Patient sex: F
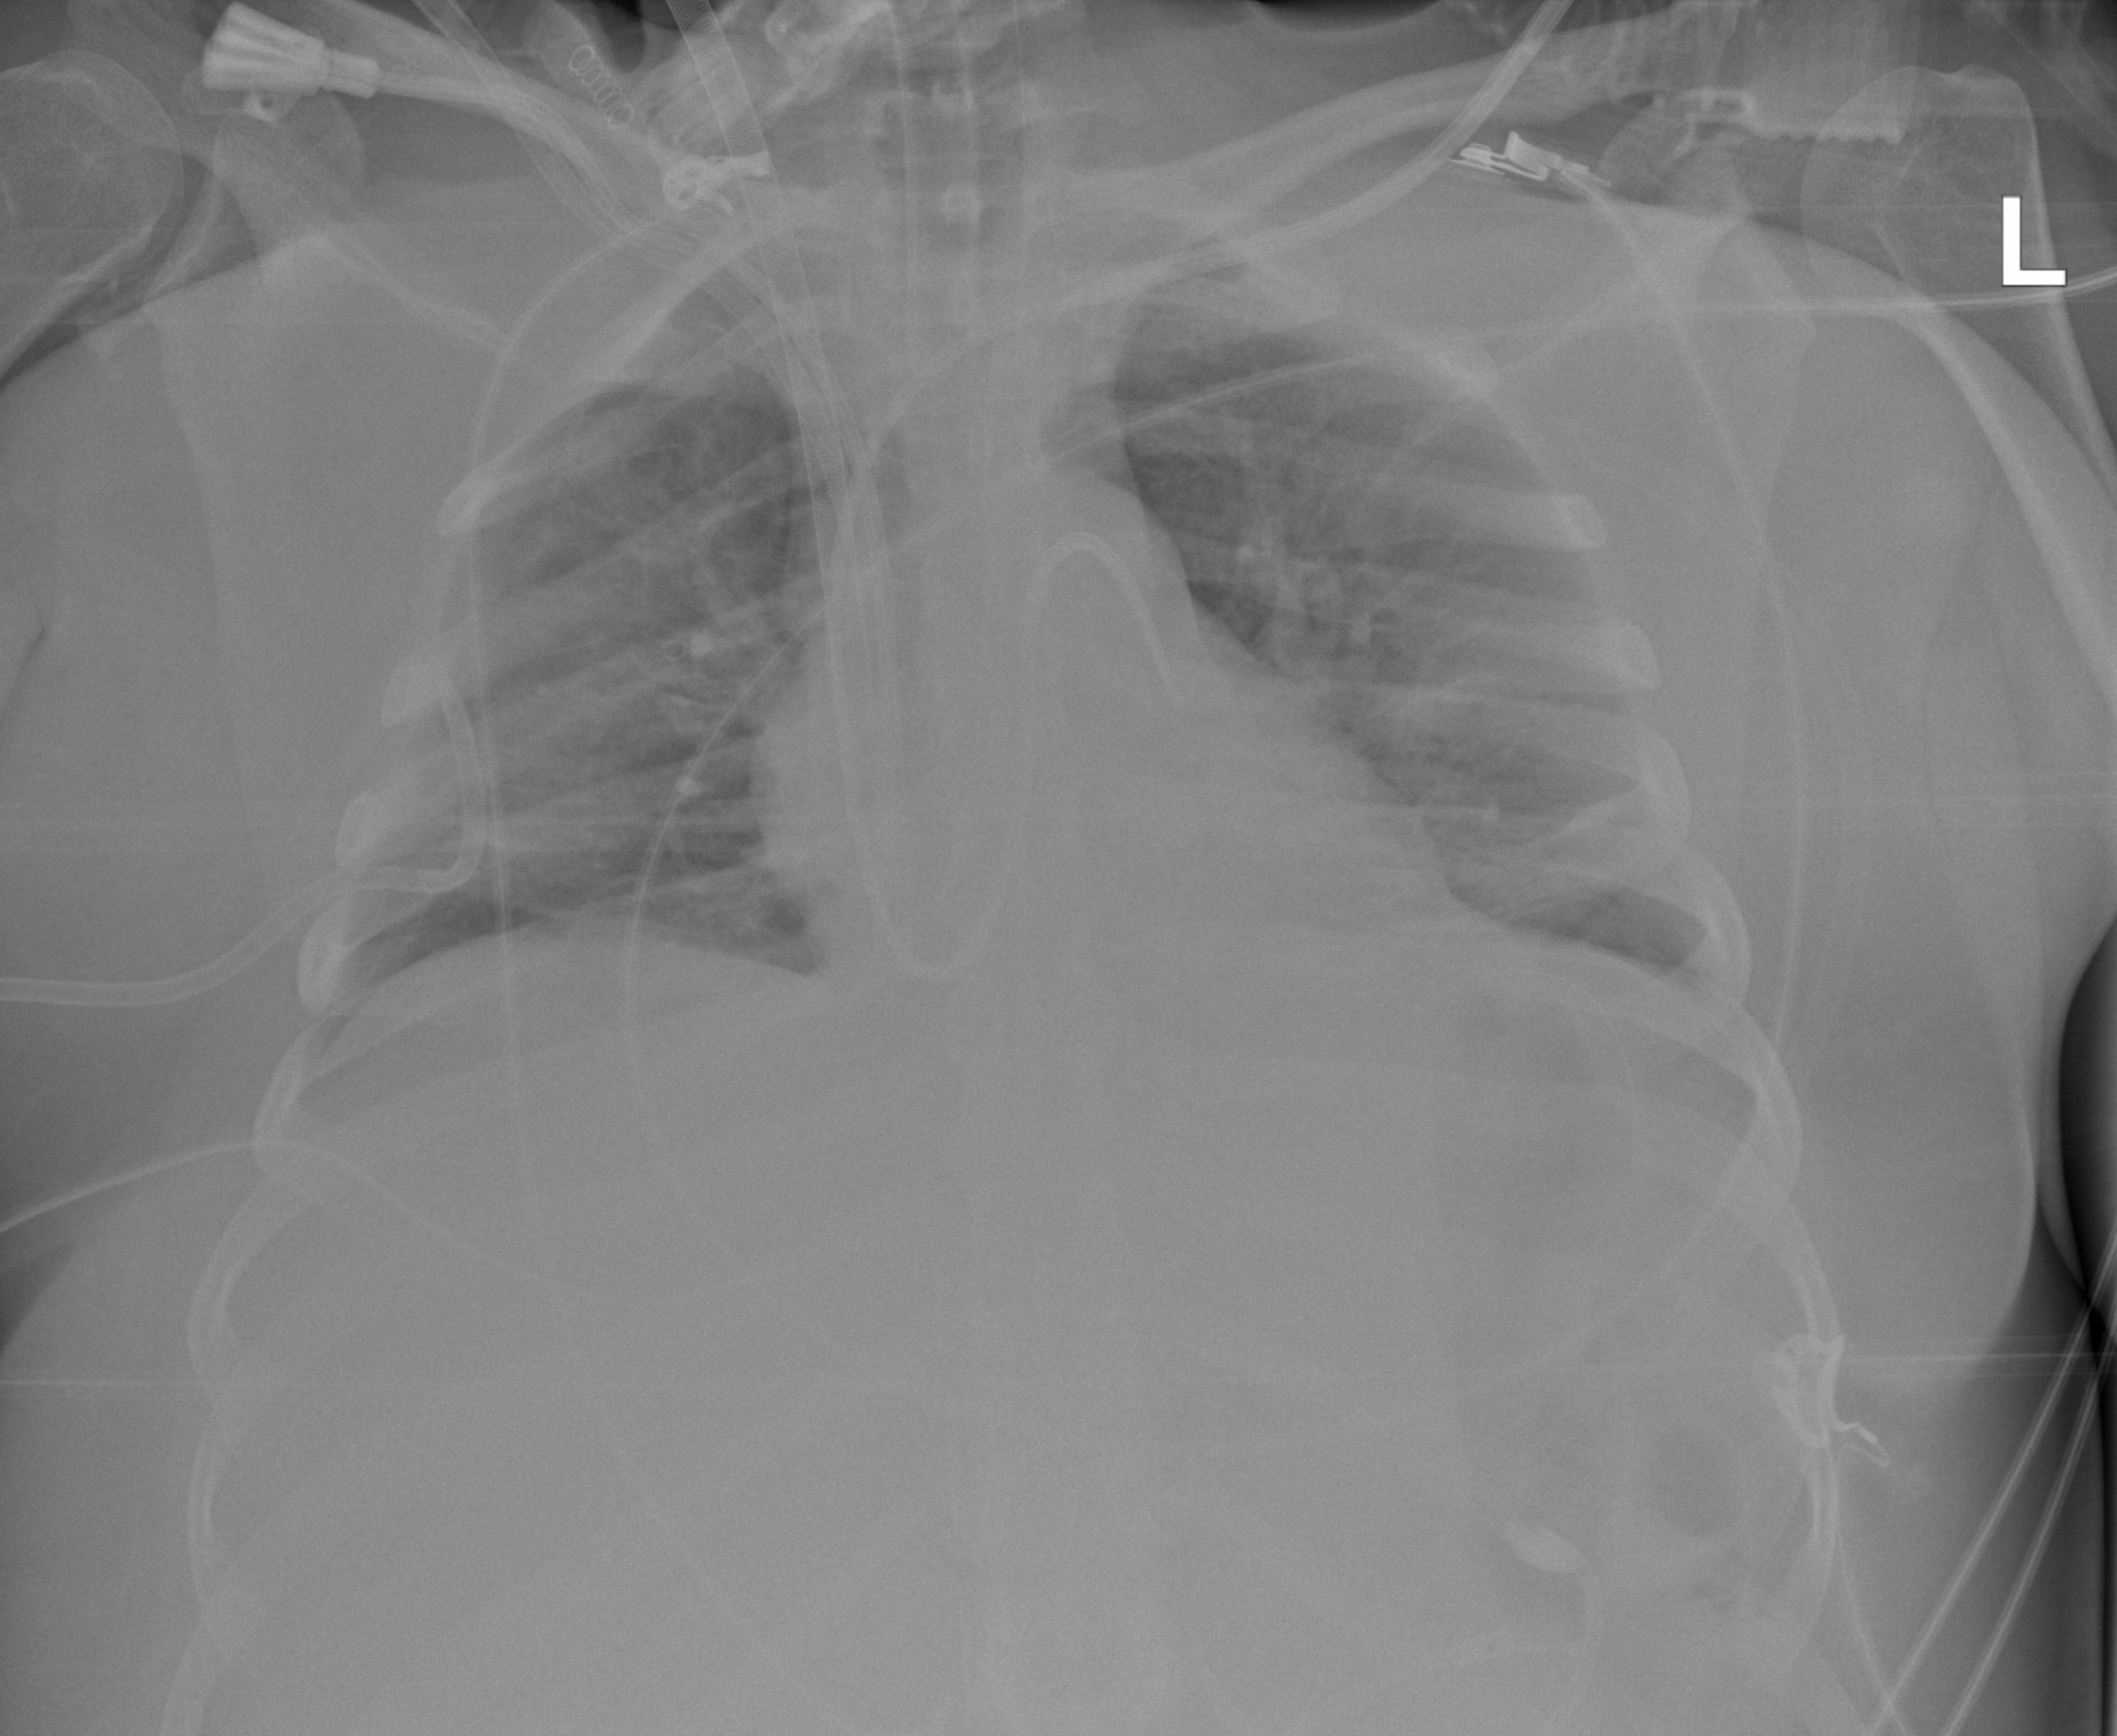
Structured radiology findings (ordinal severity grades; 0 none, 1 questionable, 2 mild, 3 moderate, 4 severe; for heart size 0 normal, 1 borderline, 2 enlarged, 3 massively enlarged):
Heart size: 0
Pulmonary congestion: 0
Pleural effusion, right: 0
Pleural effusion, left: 0
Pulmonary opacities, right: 2
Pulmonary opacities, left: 2
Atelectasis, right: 2
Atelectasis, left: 2